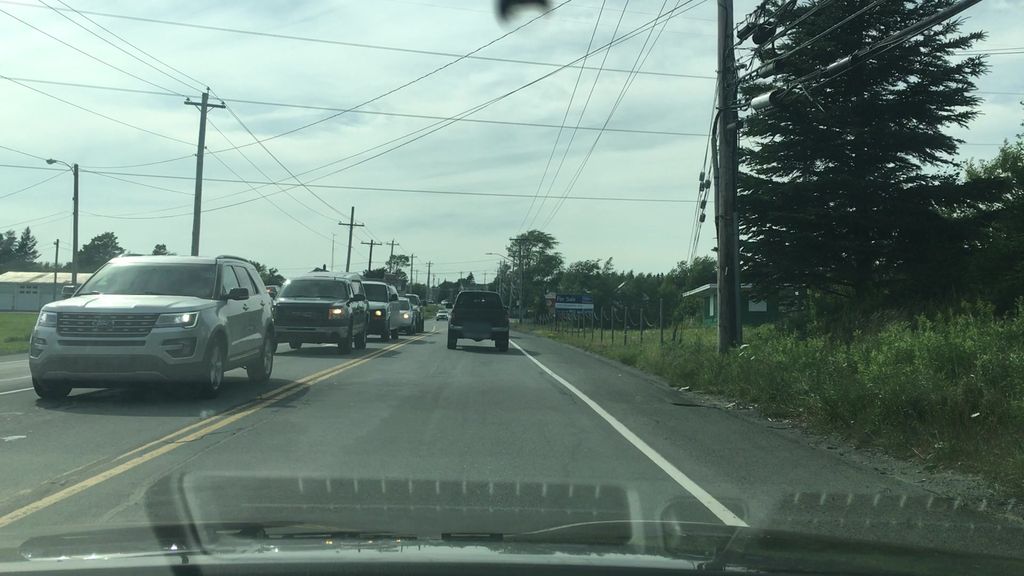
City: halifax